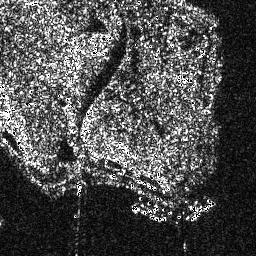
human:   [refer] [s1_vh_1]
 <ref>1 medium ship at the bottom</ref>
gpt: <box>[[50, 78, 64, 86, 0]]</box>